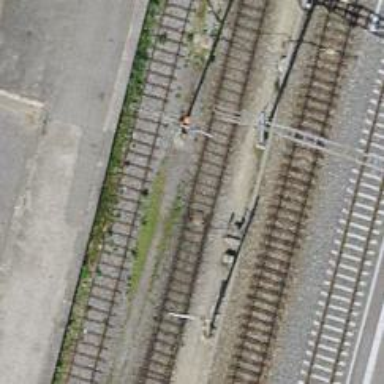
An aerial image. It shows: Rail siding with electrified tracks using contact line.